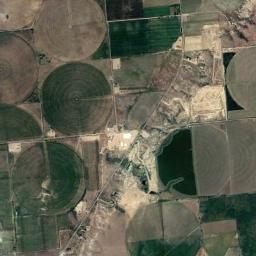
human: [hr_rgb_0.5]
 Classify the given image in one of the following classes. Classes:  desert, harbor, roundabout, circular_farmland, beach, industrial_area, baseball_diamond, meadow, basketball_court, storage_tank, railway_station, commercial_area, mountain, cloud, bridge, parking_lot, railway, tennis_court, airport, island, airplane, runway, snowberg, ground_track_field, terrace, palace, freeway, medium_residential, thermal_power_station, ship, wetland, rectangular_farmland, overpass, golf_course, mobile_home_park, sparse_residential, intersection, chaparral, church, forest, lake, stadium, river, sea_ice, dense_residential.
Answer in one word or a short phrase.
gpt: circular_farmland